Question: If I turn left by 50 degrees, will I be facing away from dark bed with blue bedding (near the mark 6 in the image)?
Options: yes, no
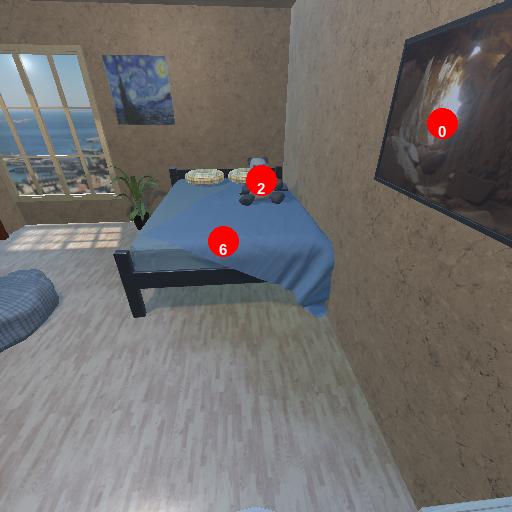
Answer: yes